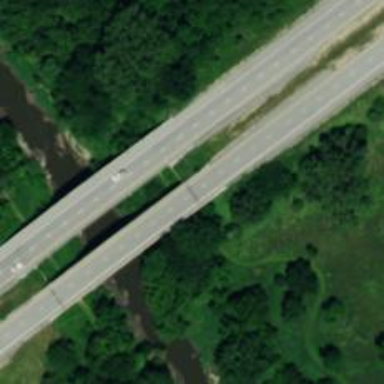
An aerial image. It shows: Primary highway bridge.